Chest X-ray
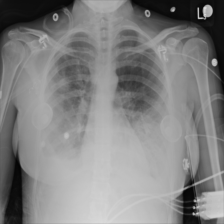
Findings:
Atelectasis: negative
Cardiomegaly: negative
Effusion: positive
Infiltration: negative
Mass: negative
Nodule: negative
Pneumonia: negative
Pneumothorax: negative
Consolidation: negative
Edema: negative
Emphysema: negative
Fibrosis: negative
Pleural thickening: negative
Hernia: negative